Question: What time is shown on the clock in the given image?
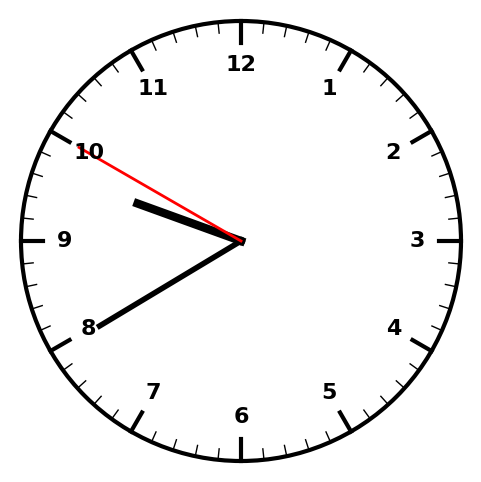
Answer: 09:39:50